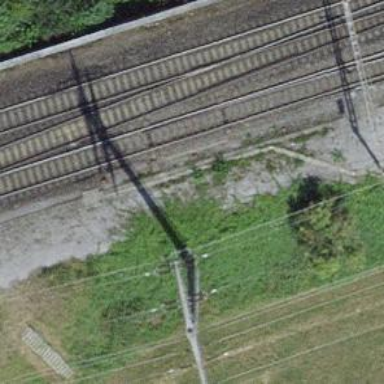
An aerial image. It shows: Railway switch.